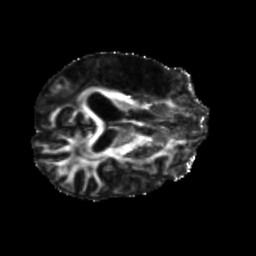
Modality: FA
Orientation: axial
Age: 56
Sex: male
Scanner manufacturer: siemens
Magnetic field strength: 3 T
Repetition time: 5.25 s
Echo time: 0.08 s